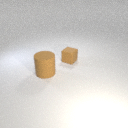
large brown rubber cylinder to the left of small brown rubber cube